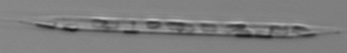
Label: Rhizosolenia